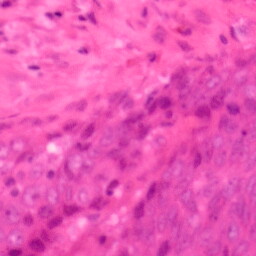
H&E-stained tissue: Colon